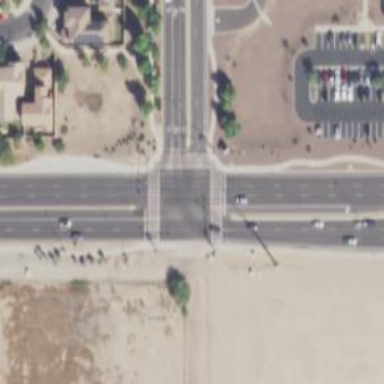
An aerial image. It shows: Crossing on the road.